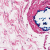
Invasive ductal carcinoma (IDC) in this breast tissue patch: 0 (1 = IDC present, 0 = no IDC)